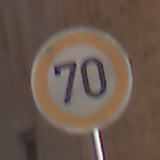
Verkehrszeichen: Geschwindigkeit70
Umgebung: Outdoor, Urban
Tageszeit: MorningAfternoon
Wetter: Clear
Licht: Natural
Jahreszeit: NotSpecified
Kontrast: HighContrast